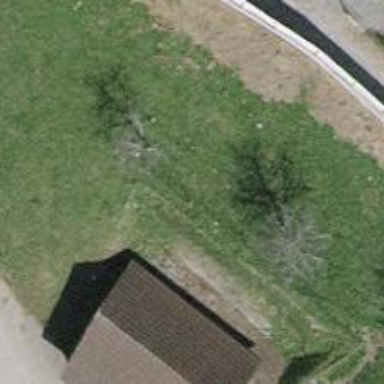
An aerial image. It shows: Urban tree adds touch of nature to the surroundings.